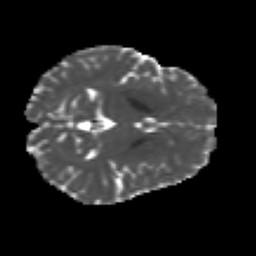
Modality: MD
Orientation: axial
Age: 29
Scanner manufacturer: siemens
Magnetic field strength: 3 T
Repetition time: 4.52 s
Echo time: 0.084 s